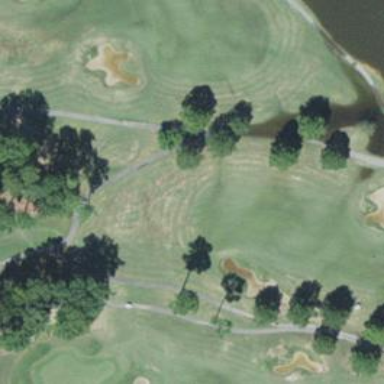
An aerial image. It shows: View of golf hole.